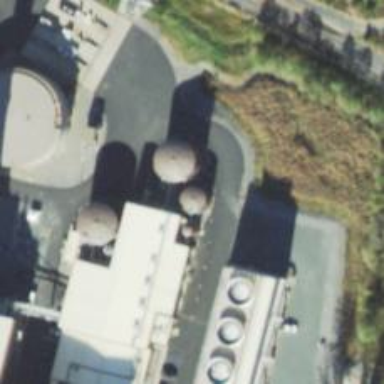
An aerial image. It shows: Storage tank that is man-made.